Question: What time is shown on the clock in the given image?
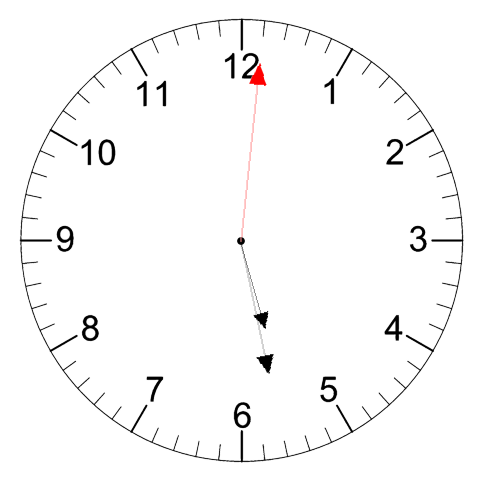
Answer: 05:28:01